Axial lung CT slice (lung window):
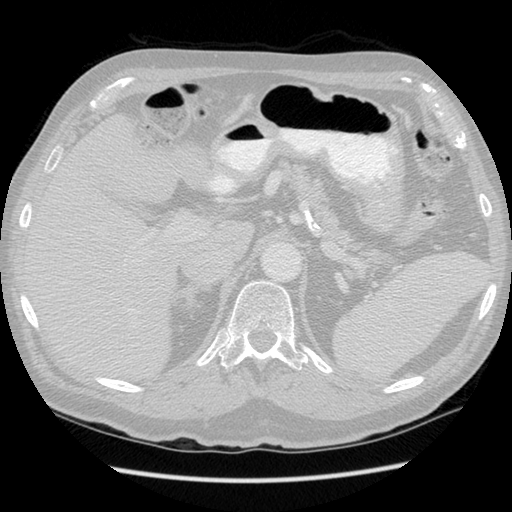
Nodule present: no